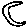
Label: moon